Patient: sex M, age 37
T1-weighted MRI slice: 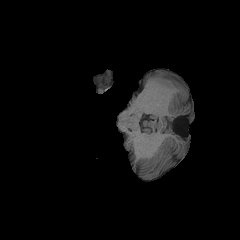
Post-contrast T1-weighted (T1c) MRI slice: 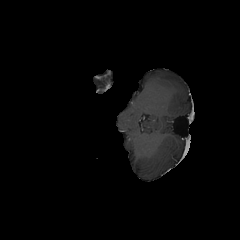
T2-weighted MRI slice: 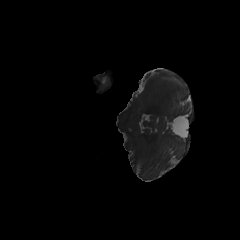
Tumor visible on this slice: no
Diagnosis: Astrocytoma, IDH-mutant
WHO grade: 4